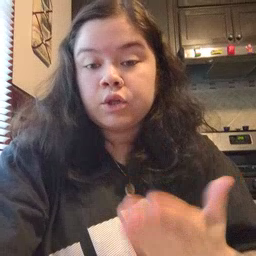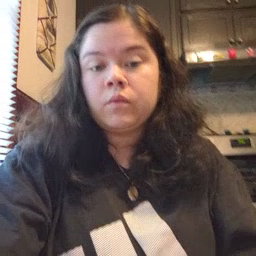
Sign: thankyou